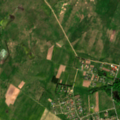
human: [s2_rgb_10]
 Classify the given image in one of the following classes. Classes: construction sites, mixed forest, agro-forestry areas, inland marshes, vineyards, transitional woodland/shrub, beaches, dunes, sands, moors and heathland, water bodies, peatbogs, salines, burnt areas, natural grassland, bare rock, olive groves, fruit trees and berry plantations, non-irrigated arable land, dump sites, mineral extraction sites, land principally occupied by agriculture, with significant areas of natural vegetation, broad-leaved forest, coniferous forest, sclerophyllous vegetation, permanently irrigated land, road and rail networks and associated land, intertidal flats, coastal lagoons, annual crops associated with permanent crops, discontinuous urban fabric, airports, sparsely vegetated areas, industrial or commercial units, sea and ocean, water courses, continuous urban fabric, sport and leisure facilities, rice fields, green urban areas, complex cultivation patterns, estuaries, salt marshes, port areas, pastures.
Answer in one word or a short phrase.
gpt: discontinuous urban fabric, non-irrigated arable land, pastures